Aerial crown-view tile of a tropical tree (Barro Colorado Island, Panama), acquired 20250915:
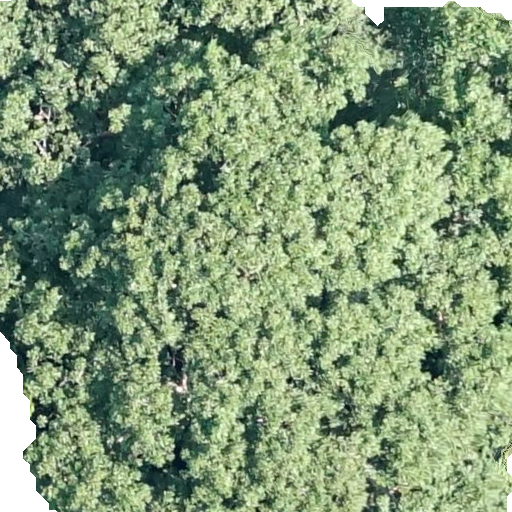
Species: Sterculia apetala
GBIF accepted scientific name: Sterculia apetala
Crown area: 506.547 m²